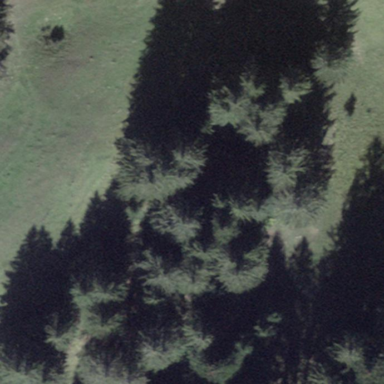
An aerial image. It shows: Forest area.